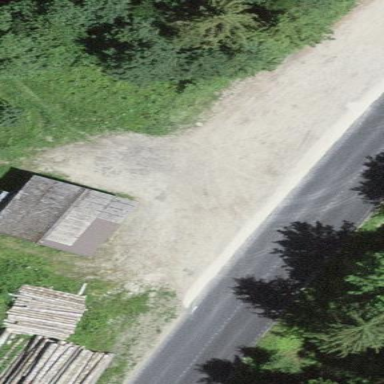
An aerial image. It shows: Parking area with fine gravel surface.